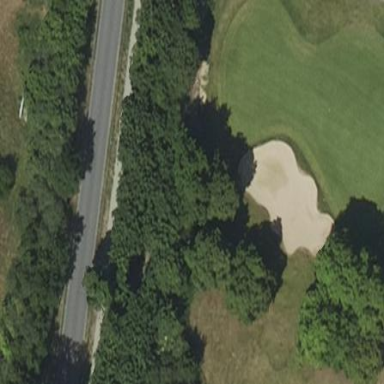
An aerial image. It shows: Golf green.